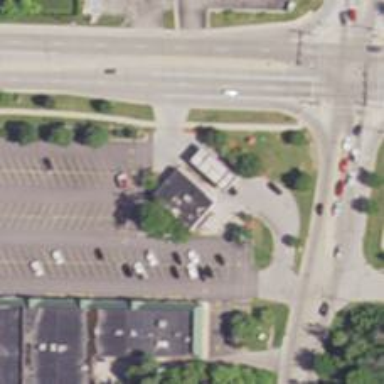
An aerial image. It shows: Convenience shop.